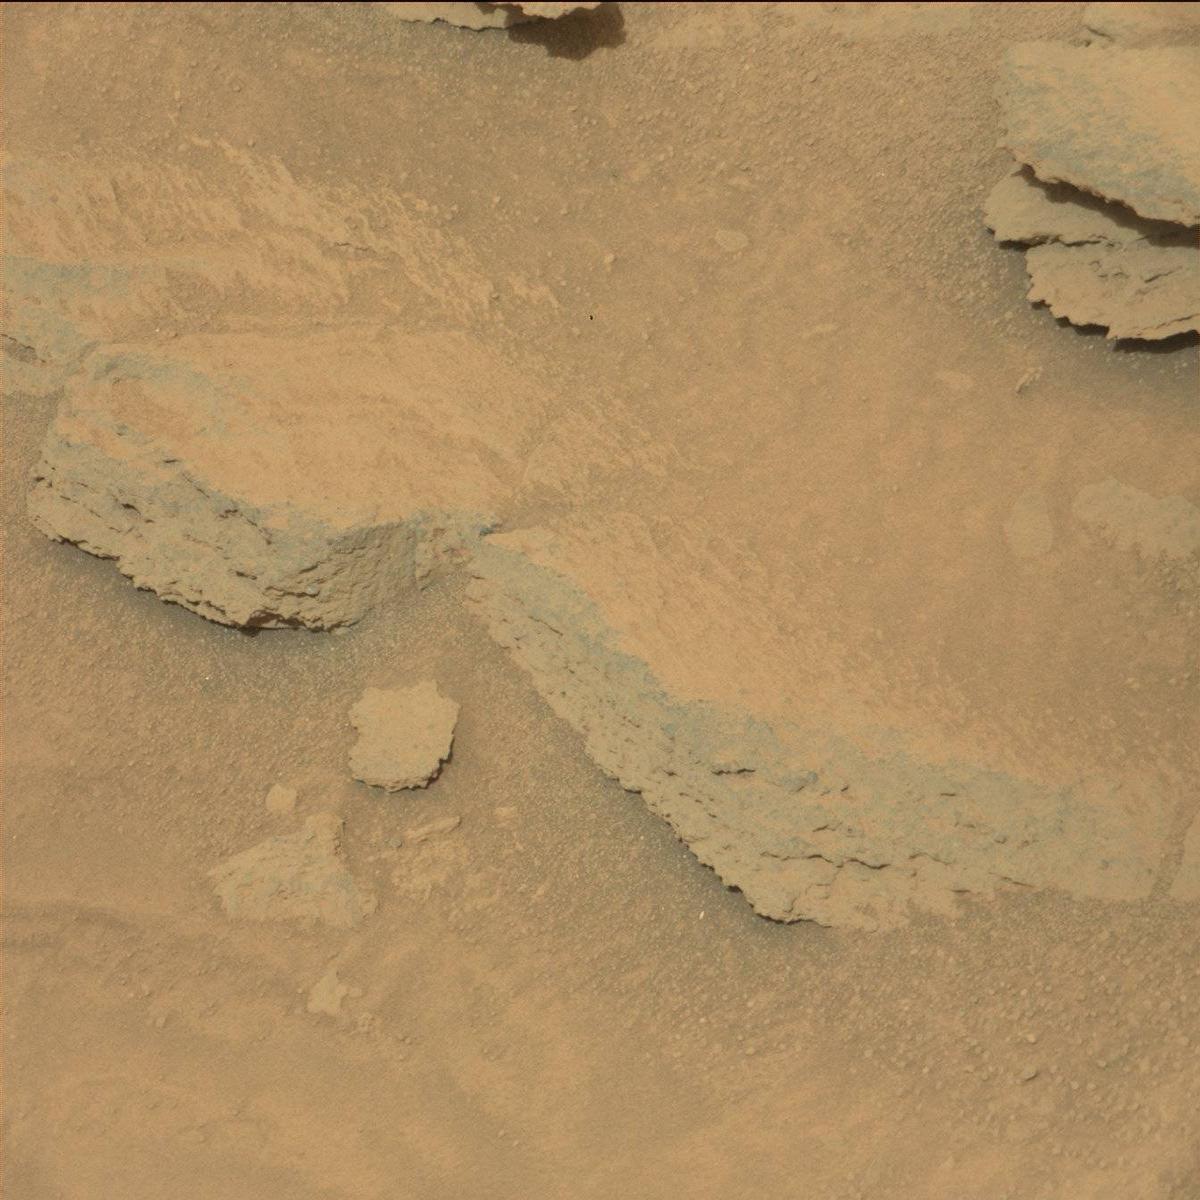
Terrain classes present: Bedrock, Rock, Sand / Soil